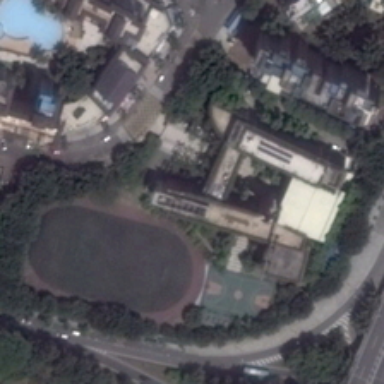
Many green trees are around a playground with a basketball field and several buildings in a school .